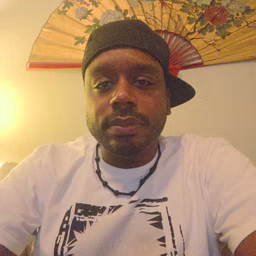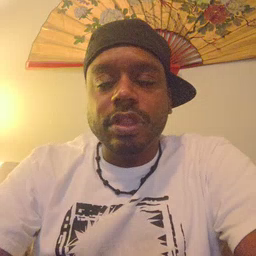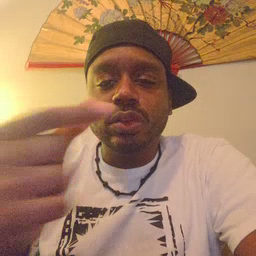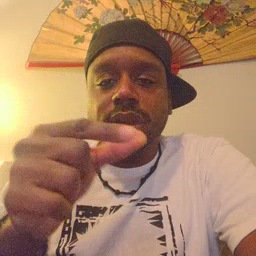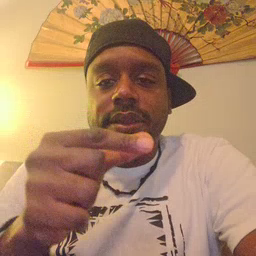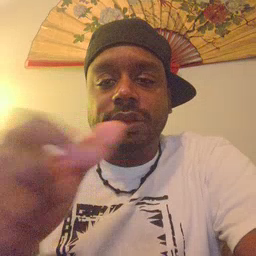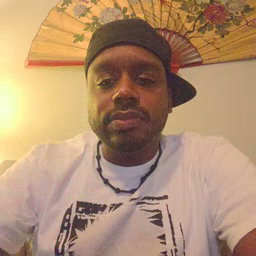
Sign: green